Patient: sex M, age 61
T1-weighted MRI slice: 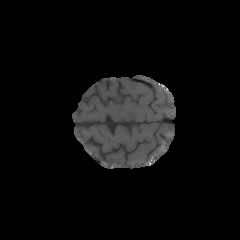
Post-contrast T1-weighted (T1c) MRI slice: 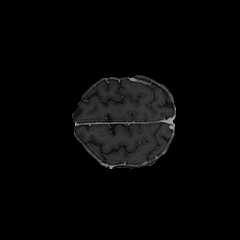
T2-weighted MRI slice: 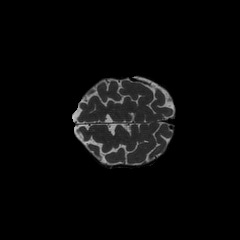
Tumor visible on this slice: no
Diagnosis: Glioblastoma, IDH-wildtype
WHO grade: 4